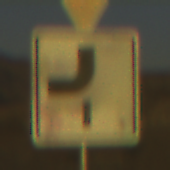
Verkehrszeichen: VerlaufVorfahrtsstrasse7
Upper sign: VorfahrtGewaehren
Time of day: SunriseSunset
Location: Outdoor (Nature)
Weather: Clear
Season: NotSpecified
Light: Natural